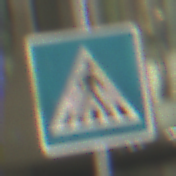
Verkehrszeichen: FussgaengerueberwegLinks
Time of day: Night
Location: Outdoor (Urban)
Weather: PartlyCloudy
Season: NotSpecified
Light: Artificial